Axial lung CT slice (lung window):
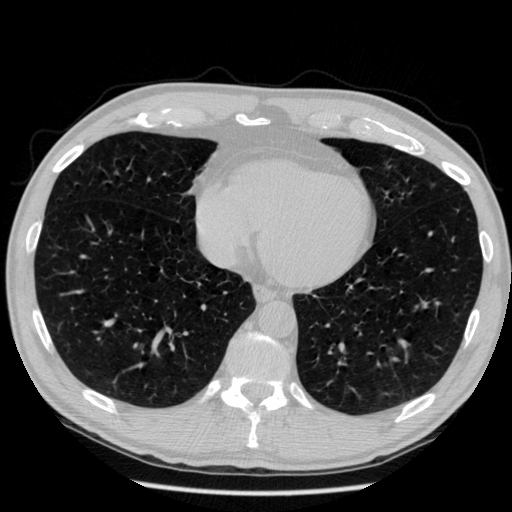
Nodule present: no